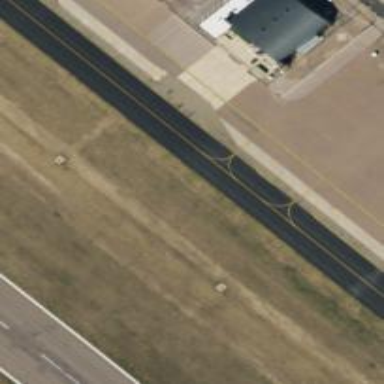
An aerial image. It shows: Image of taxiway at airport.